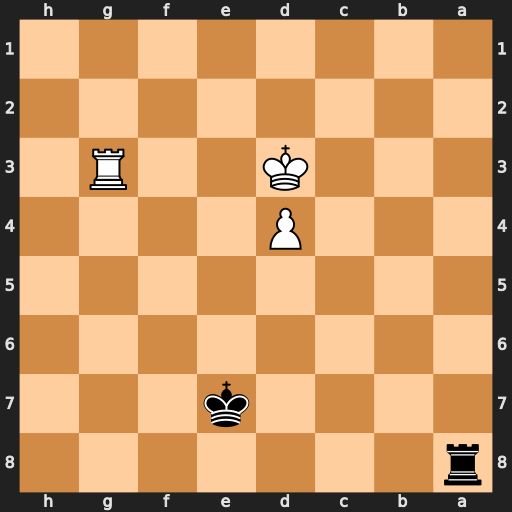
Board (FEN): r7/4k3/8/8/3P4/3K2R1/8/8
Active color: b
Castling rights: -
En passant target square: -
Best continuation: Ra3+ Kc4 Rxg3